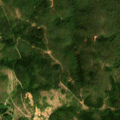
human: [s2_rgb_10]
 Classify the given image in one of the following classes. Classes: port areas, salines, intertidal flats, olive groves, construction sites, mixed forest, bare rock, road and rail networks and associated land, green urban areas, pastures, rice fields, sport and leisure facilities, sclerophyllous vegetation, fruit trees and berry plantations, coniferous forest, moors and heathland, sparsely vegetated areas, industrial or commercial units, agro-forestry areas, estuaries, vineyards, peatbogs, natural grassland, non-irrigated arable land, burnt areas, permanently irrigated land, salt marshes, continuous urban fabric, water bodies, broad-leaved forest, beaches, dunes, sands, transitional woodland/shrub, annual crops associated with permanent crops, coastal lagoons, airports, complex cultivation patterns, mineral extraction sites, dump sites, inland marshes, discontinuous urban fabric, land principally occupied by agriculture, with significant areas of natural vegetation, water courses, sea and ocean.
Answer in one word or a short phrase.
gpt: land principally occupied by agriculture, with significant areas of natural vegetation, broad-leaved forest, mixed forest, natural grassland